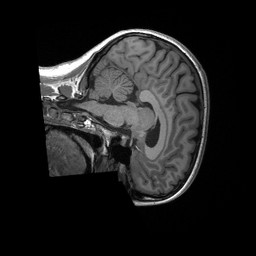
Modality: T1w
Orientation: sagittal
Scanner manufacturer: siemens
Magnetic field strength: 3 T
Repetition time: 2.4 s
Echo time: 0.00224 s